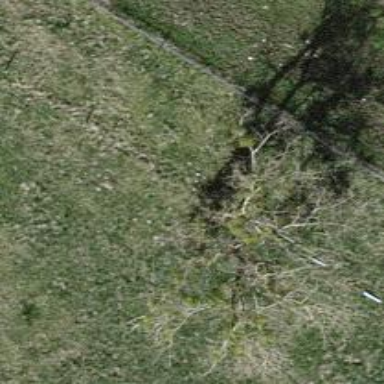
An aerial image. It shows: Beautiful tree in nature.